Aerial crown-view tile of a tropical tree (Barro Colorado Island, Panama), acquired 20250512:
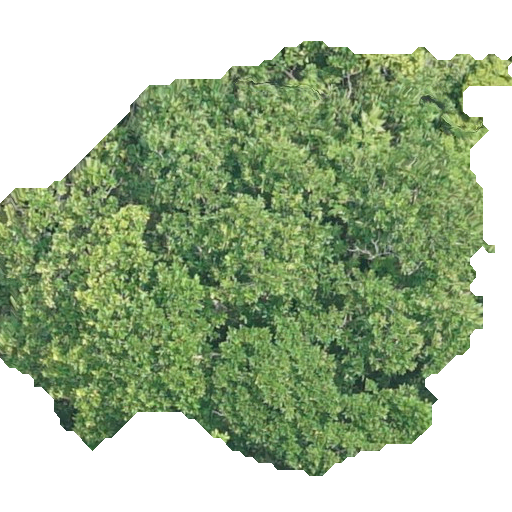
Species: Anacardium excelsum
GBIF accepted scientific name: Anacardium excelsum
Crown area: 235.92 m²